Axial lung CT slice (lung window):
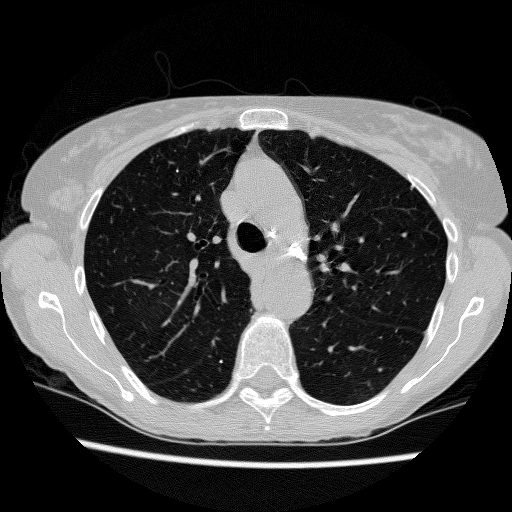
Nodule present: no